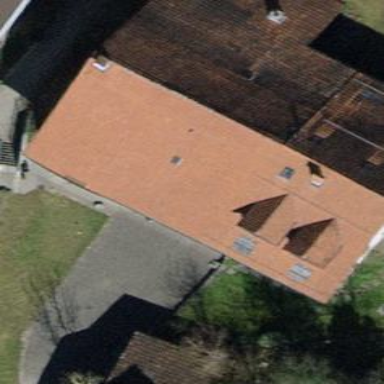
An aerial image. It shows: Farm building with pitched roof.